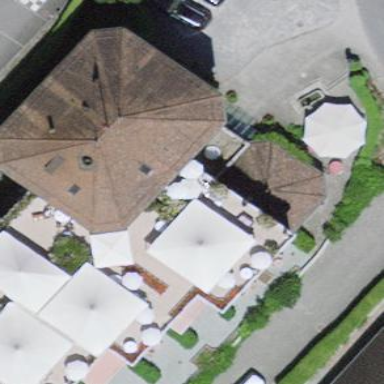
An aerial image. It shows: Hotel building.